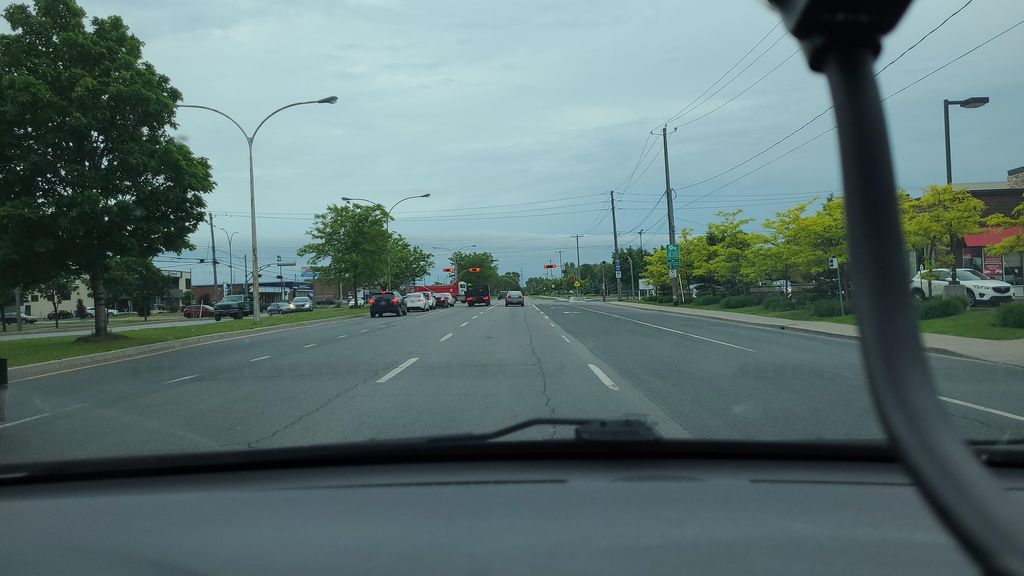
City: montreal